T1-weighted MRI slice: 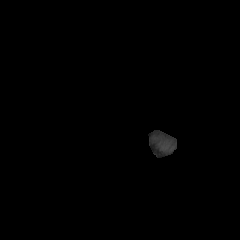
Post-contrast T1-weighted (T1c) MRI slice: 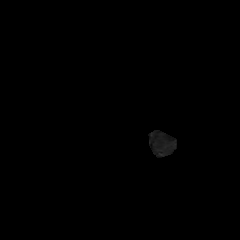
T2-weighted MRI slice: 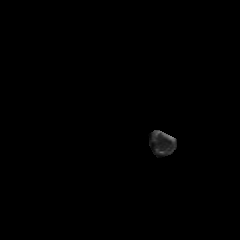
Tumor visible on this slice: no